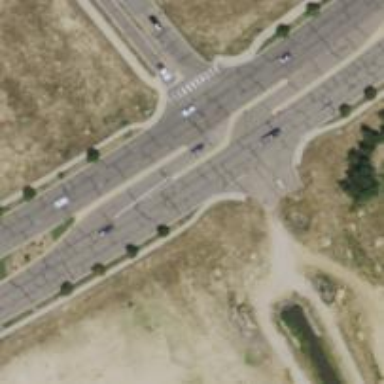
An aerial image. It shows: Tertiary_link road with asphalt surface.